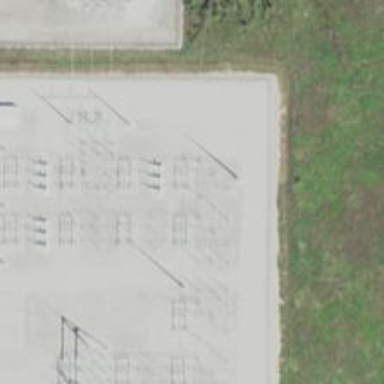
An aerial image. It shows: Switch for power supply.